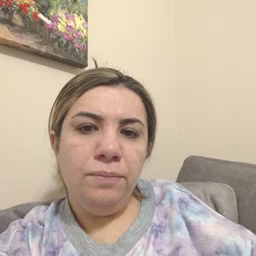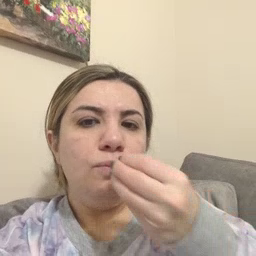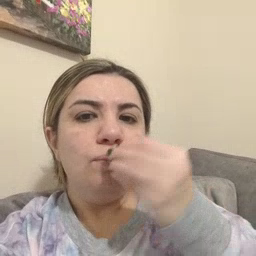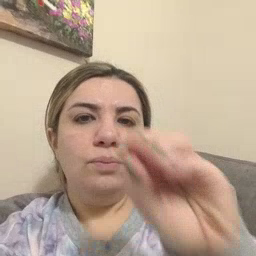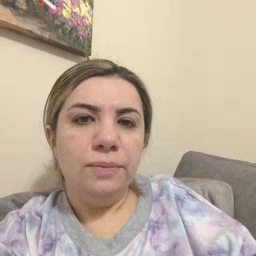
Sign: kiss